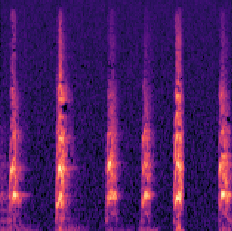
Sound class: Dog